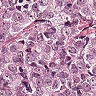
Metastatic tissue present: yes